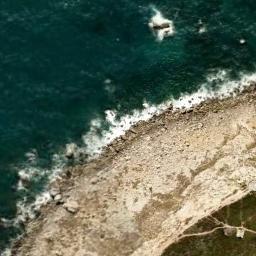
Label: beach